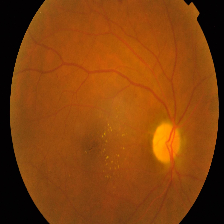
Diabetic retinopathy grade: Proliferative DR